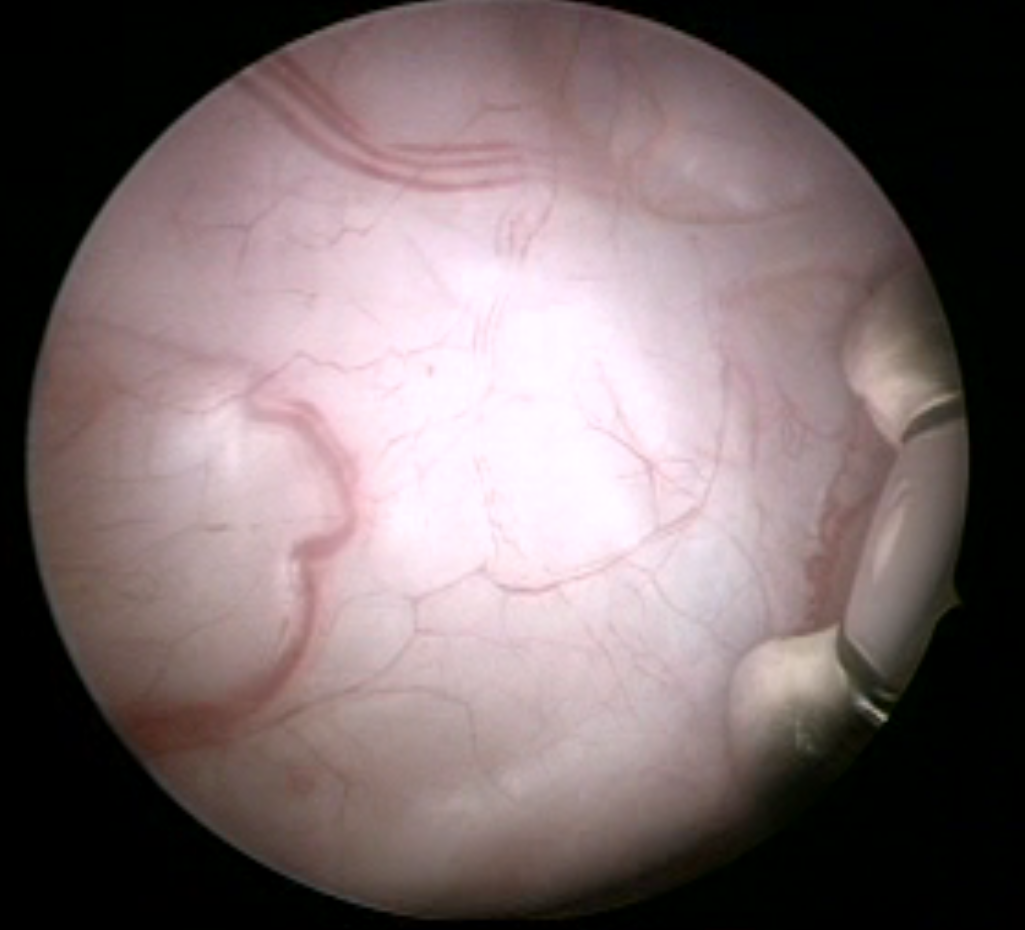
Modality: WLC
Class: Foreign bodies
Subclass: BiopsyForcep
Lesion: L0
Bladder cancer association: No